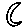
Label: moon